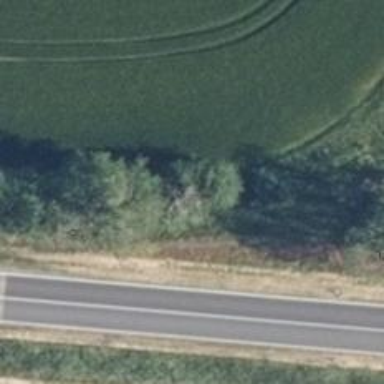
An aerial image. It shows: Row of trees in natural setting.